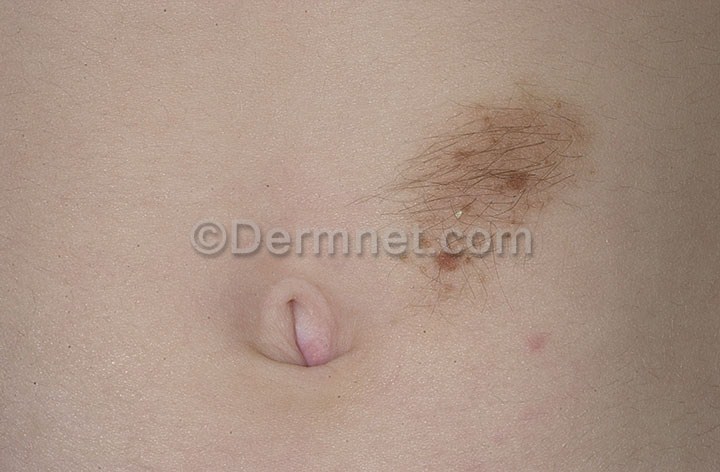
Disease: Melanoma Skin Cancer Nevi and Moles